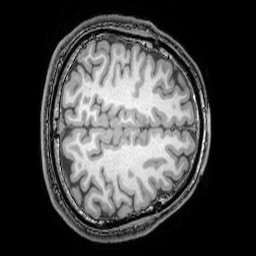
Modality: T1w
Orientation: axial
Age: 22
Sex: male
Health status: healthy
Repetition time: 0.081 s
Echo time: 0.037 s